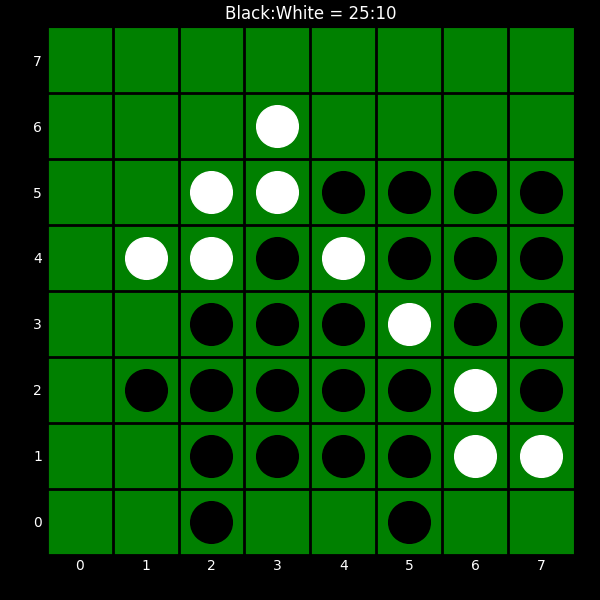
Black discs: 25
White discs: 10